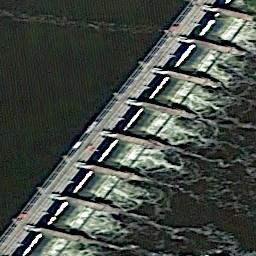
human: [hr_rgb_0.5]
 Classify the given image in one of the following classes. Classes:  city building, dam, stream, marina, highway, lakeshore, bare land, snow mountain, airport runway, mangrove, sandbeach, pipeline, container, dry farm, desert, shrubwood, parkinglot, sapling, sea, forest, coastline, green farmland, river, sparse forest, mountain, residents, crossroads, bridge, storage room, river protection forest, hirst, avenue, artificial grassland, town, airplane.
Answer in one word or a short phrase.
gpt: dam